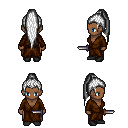
a pixel art fantasy rpg character, female body template, human, dark skin, brown robe, robe skirt, white extra-long topknot hairstyle, black shoes, dagger, four views (front, back, left, right), 2x2 character sprite sheet, small pixel art, hard edges, no anti-aliasing